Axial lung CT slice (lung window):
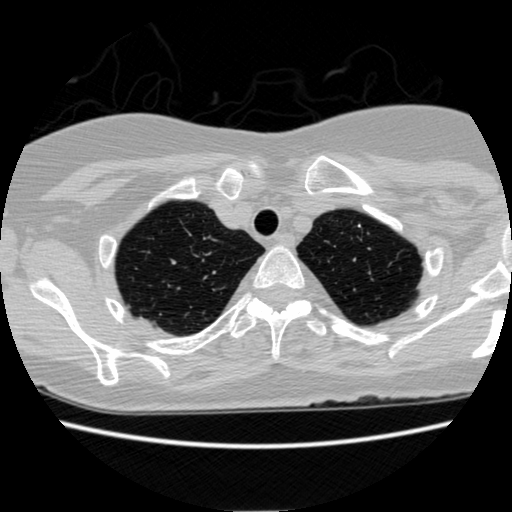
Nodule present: no